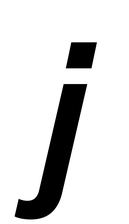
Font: InstrumentSans-Italic_SemiBold_Italic